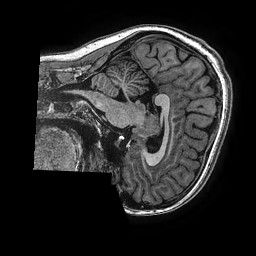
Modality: T1w
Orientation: sagittal
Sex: female
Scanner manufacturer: ge
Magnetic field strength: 3 T
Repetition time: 0.00766 s
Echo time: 0.003476 s